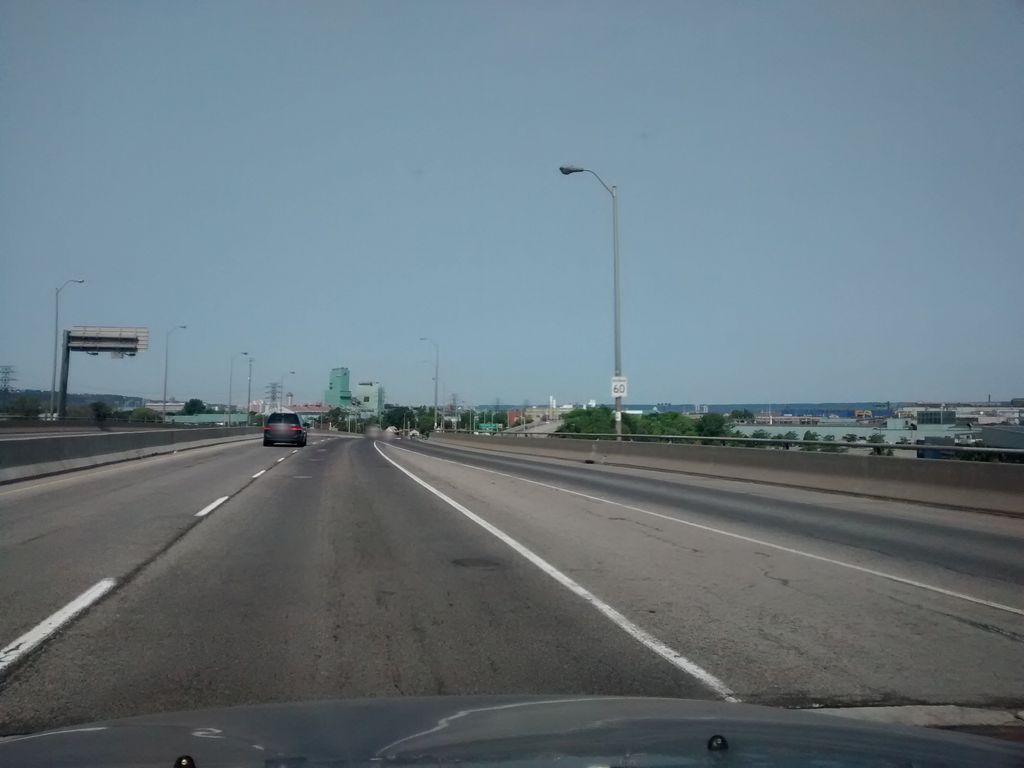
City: hamilton